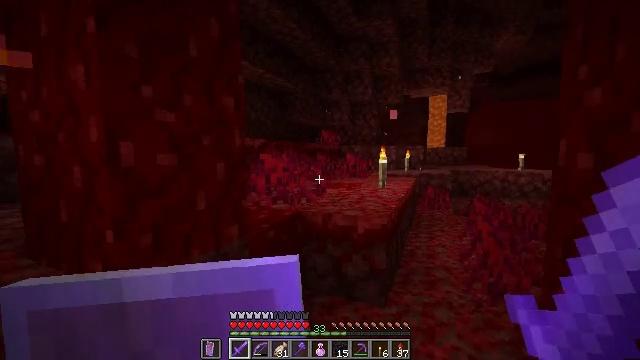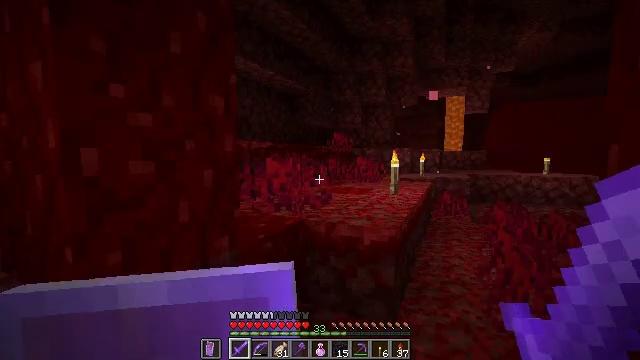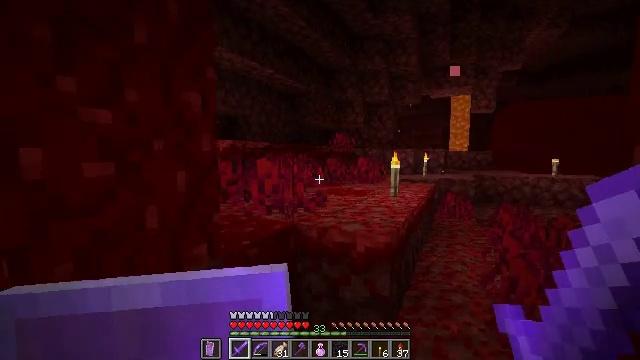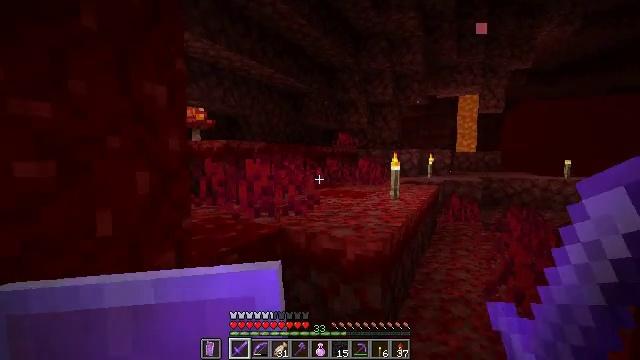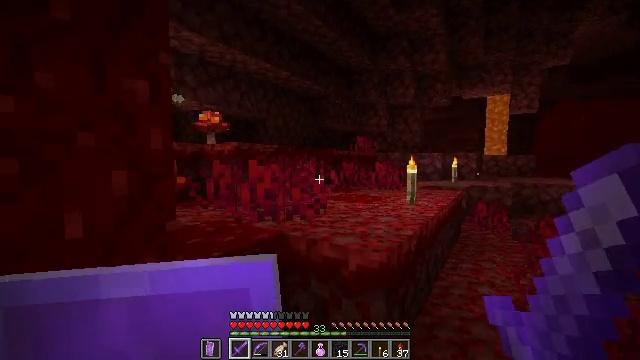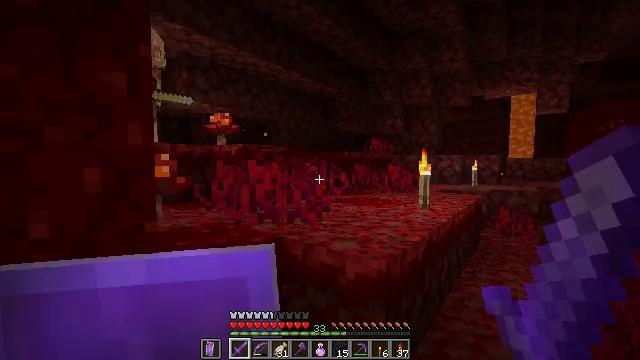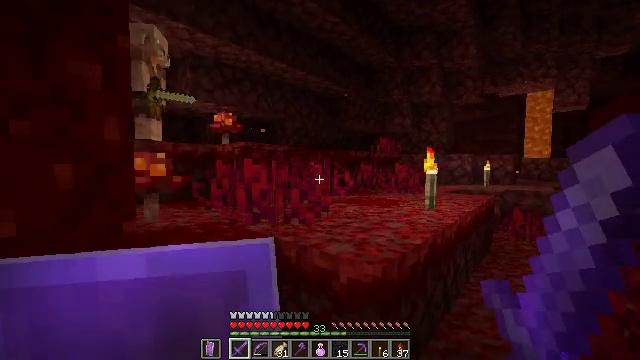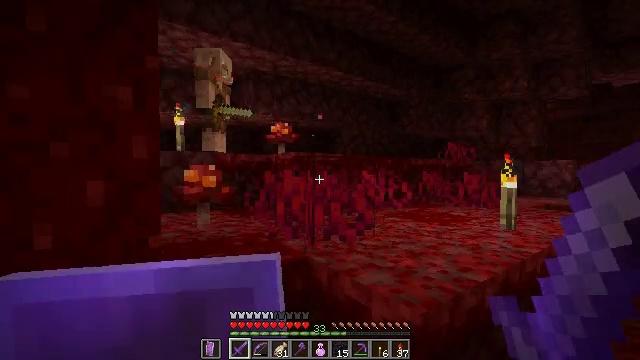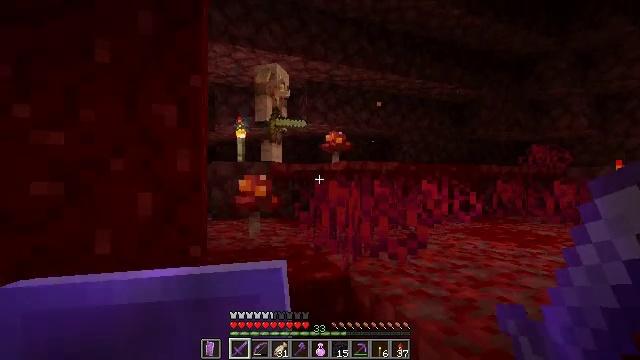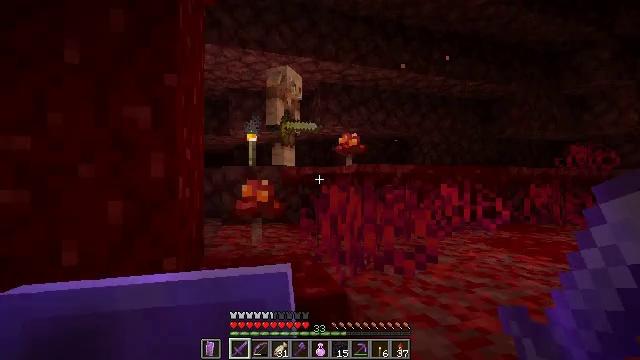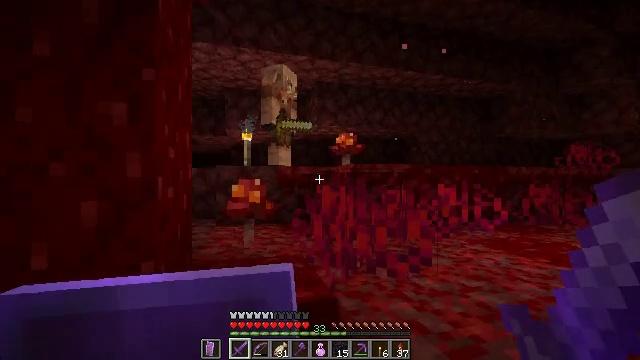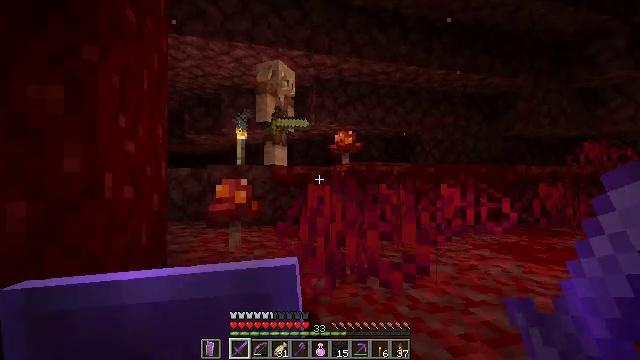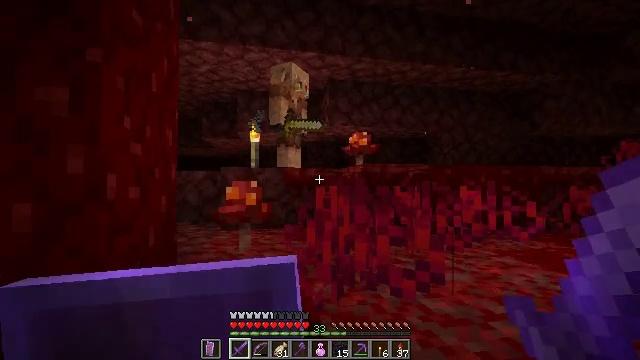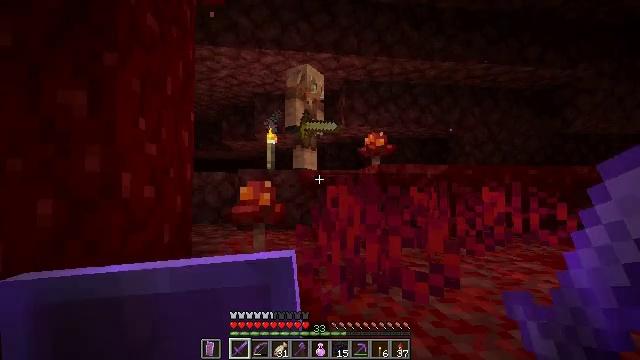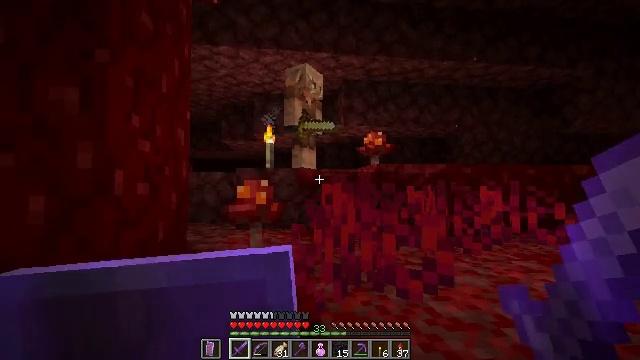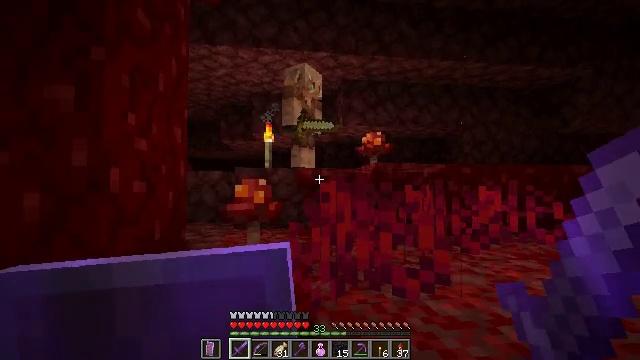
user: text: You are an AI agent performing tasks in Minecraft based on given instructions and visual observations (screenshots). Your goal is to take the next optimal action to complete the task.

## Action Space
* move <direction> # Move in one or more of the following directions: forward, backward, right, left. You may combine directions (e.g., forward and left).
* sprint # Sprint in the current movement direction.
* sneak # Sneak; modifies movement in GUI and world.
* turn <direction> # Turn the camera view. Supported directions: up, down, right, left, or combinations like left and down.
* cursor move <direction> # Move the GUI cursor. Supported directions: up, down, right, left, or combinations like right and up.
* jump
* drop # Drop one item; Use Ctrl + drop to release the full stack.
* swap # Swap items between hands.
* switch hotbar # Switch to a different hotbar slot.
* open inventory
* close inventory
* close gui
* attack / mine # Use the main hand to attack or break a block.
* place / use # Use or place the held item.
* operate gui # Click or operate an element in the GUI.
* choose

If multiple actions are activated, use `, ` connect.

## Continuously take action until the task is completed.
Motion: motion action
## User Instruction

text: Collect warped fungus to use for crafting.
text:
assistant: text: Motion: move forward and move right, turn left
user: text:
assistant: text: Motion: move forward and move right, turn left
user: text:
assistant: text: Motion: move forward and move right, turn left
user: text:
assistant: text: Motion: move forward and move right, turn left
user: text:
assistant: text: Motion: move forward and move right, turn left
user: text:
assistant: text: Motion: move forward and move right, turn left
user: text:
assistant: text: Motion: move forward and move right, turn left and up
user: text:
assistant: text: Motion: move forward and move right, turn left and up
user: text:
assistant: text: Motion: move forward and move right, turn left
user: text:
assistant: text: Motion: move forward and move right
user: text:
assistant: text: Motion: move forward, turn left
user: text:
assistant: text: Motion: turn left
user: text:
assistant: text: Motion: turn left
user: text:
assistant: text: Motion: no_op
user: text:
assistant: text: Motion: no_op
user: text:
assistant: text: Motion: no_op
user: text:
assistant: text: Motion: no_op
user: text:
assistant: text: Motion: no_op
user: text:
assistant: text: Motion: no_op
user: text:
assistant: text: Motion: turn left
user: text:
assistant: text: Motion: turn left
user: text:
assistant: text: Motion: turn left
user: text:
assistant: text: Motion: turn left
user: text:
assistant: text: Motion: move left
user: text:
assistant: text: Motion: move left
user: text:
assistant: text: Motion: move left
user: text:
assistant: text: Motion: move forward and move left
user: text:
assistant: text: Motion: move forward and move left
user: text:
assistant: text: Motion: move forward and move left
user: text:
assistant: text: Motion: move forward and move left